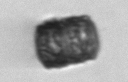
Label: Paralia_sulcata